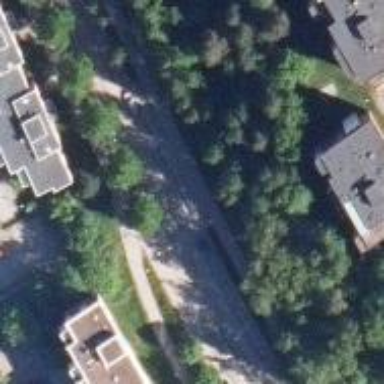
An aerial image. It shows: Asphalt cycleway.